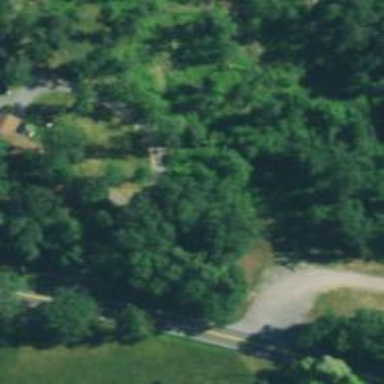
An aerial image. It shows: Driveway leading to service road.